Interaction volume radius: 5 \u00c5
Interaction volume height: 20 \u00c5
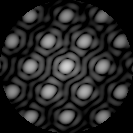
Disorder parameter: 0.07348